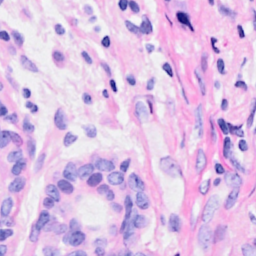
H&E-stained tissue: Breast